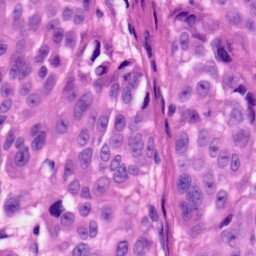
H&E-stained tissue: Skin